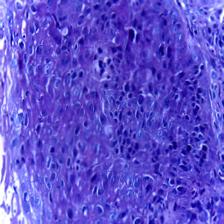
Diagnosis: OSCC